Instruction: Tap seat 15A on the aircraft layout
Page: seats
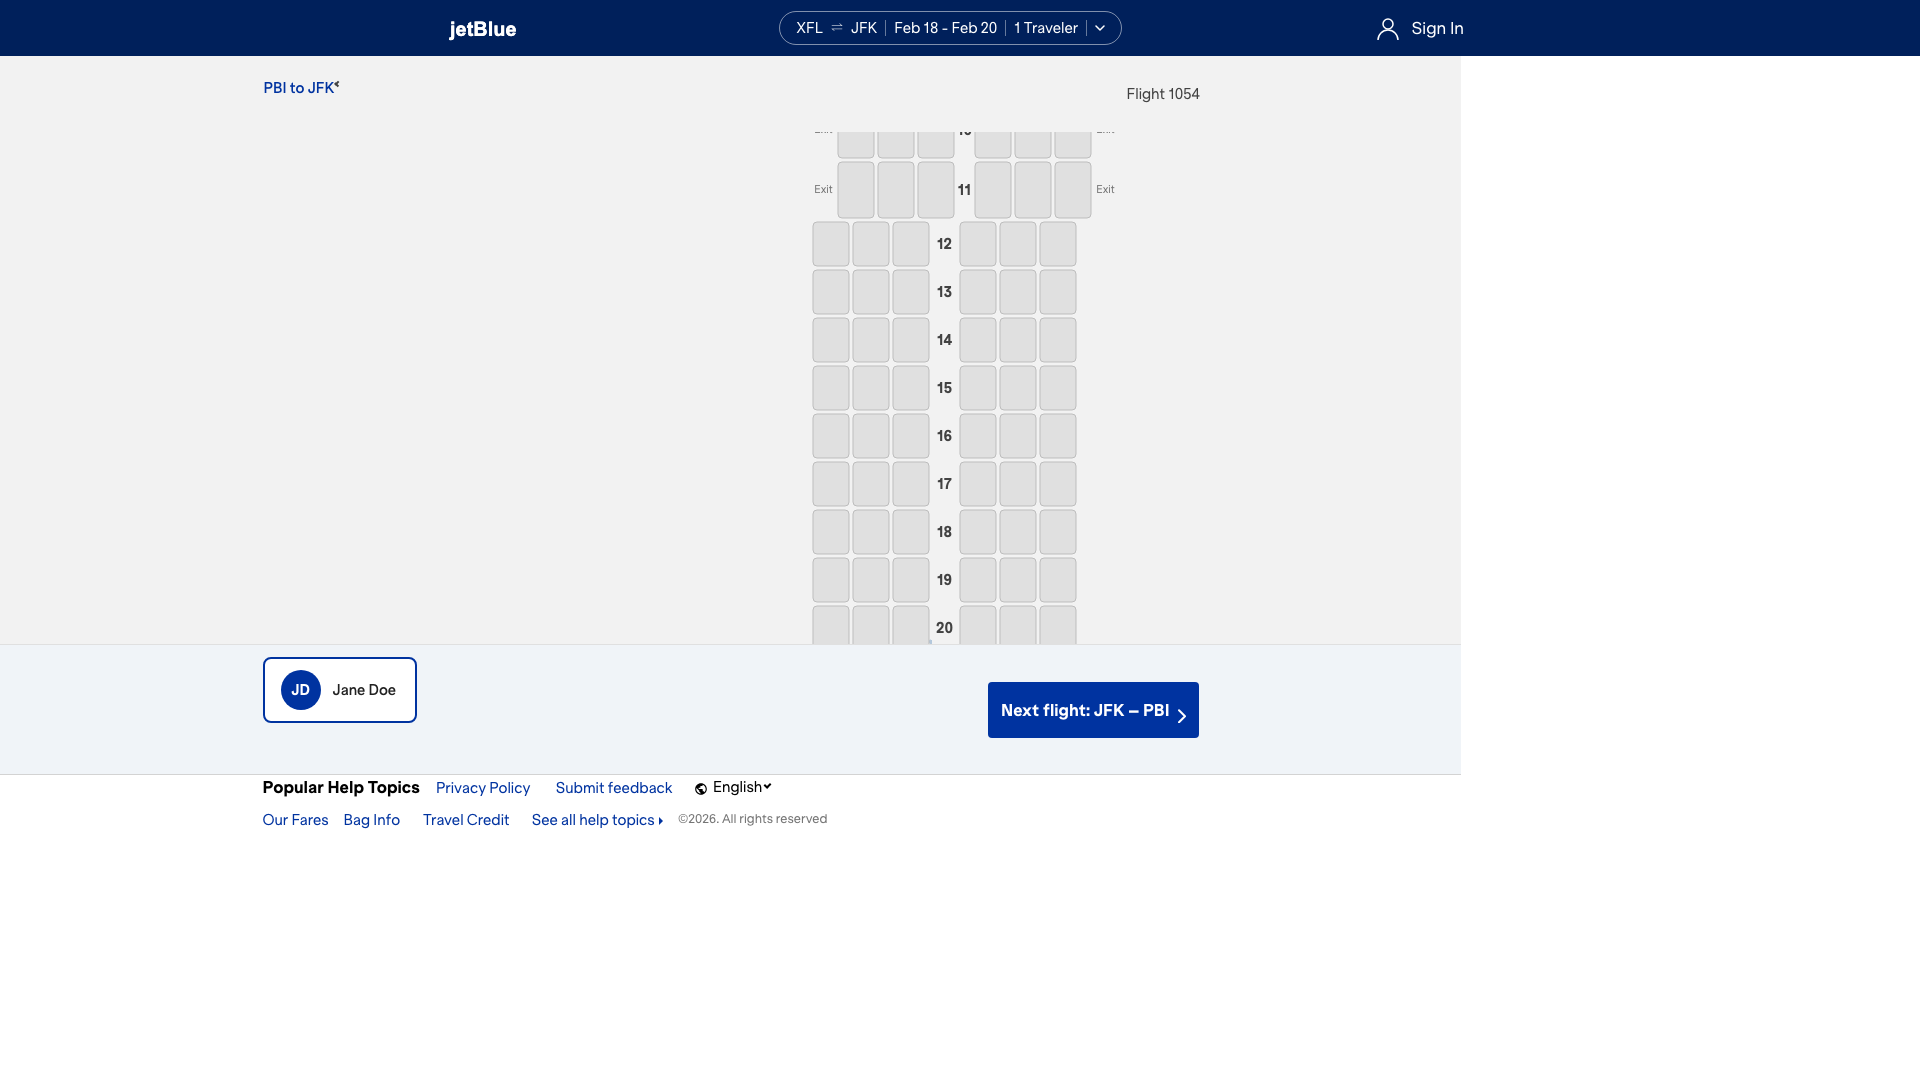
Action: click